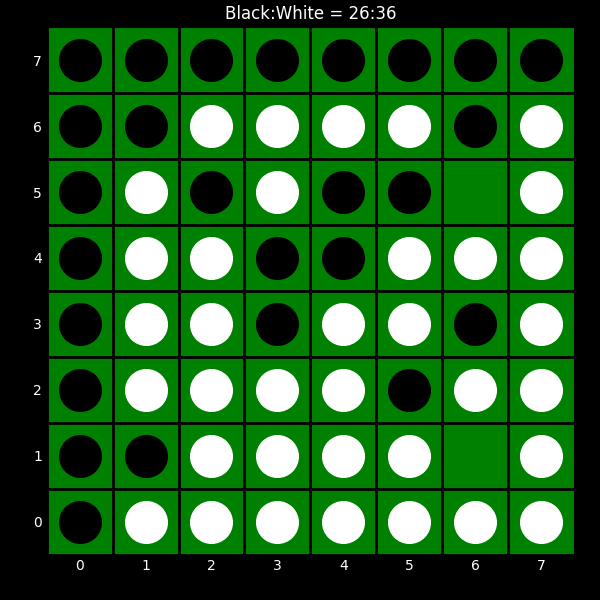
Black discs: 26
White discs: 36